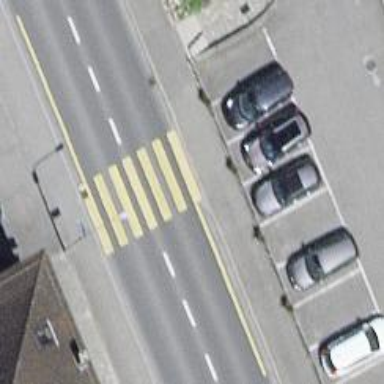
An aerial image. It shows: Marked road crossing.